Question: I have this code that open the add person page , but when I tap on "done" or "cancel" buttons nothing happens.
What am I missing ?
I need when user tap "done" to save to contact list ,and when "cancel" back to Previous view.
'''
-(void)moveToAddContactButton
{
ABRecordRef newPerson= ABPersonCreate();
CFErrorRef error = NULL;
ABMutableMultiValueRef multiPhone = ABMultiValueCreateMutable(kABMultiStringPropertyType);
NSString *phoneNumber =[NSString stringWithFormat:@"%@",theUser.symboNumber];
ABMultiValueAddValueAndLabel(multiPhone, (__bridge CFTypeRef)(phoneNumber), kABPersonPhoneMobileLabel, NULL);
ABRecordSetValue(newPerson, kABPersonPhoneProperty, multiPhone,nil);
NSAssert(!error, @"something bad happend here.");
ABNewPersonViewController* newPersonViewController = [[ABNewPersonViewController alloc] initWithNibName:nil bundle:nil];
[newPersonViewController setDisplayedPerson:newPerson];
[newPersonViewController setNewPersonViewDelegate:self];
UINavigationController *navController = [[UINavigationController alloc] initWithRootViewController:newPersonViewController];
[self presentViewController:navController animated:YES completion:nil];
CFRelease(newPerson);
'''
}

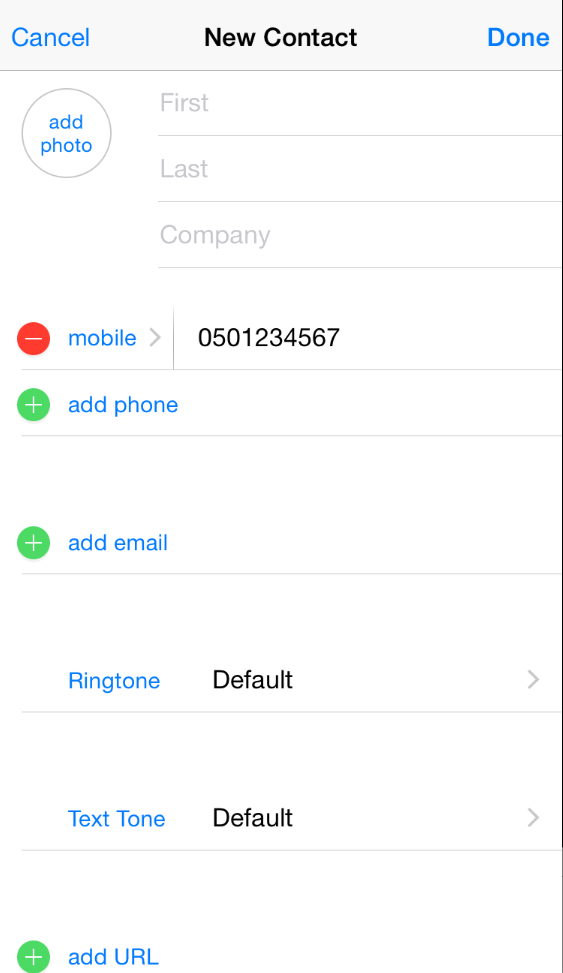
Answer: I change form UINavigationController to ABPeoplePickerNavigationController and it solved my problem.
after that I add didCompleteWithNewPerson to handel taps on buttons.
-(void)moveToAddContactButton
{
ABRecordRef newPerson= ABPersonCreate();
CFErrorRef error = NULL;
'''
ABMutableMultiValueRef multiPhone = ABMultiValueCreateMutable(kABMultiStringPropertyType);
NSString *phoneNumber =[NSString stringWithFormat:@"%@",theUser.symboNumber];
ABMultiValueAddValueAndLabel(multiPhone, (__bridge CFTypeRef)(phoneNumber), kABPersonPhoneMobileLabel, NULL);
ABRecordSetValue(newPerson, kABPersonPhoneProperty, multiPhone,nil);
NSAssert(!error, @"something bad happend here.");
ABNewPersonViewController* newPersonViewController = [[ABNewPersonViewController alloc] initWithNibName:nil bundle:nil];
[newPersonViewController setDisplayedPerson:newPerson];
[newPersonViewController setNewPersonViewDelegate:self];
ABPeoplePickerNavigationController *navController = [[ABPeoplePickerNavigationController alloc] initWithRootViewController:newPersonViewController];
[self presentViewController:navController animated:YES completion:nil];
CFRelease(newPerson);
}
'''
:
'''
-(void)newPersonViewController:(ABNewPersonViewController *)newPersonView didCompleteWithNewPerson:(ABRecordRef)person
{
[self dismissViewControllerAnimated:YES completion:nil];
}
'''